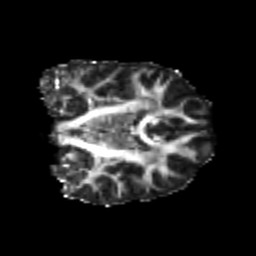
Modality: FA
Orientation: coronal
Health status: healthy
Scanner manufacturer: philips
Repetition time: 7.389 s
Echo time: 0.08599 s